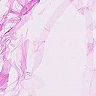
Metastatic tissue present: no